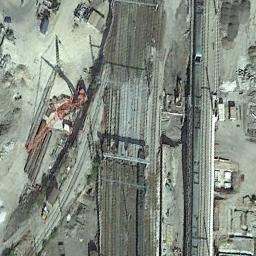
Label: railway